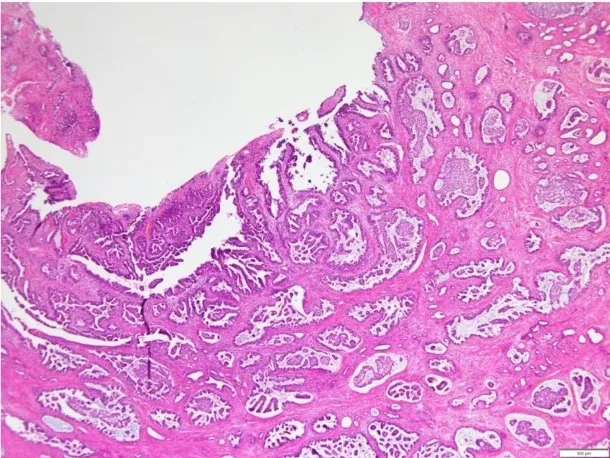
Pathological specimen from the patient in case 1. . B. The histological diagnosis of the pancreas head mass was metastatic adenocarcinoma (pap) of the stomach.
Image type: pathology (papanicolaou)